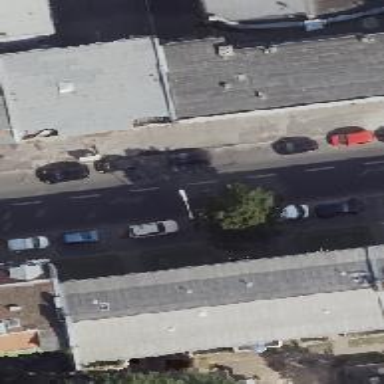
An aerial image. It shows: There is parking obstacle present in the area.